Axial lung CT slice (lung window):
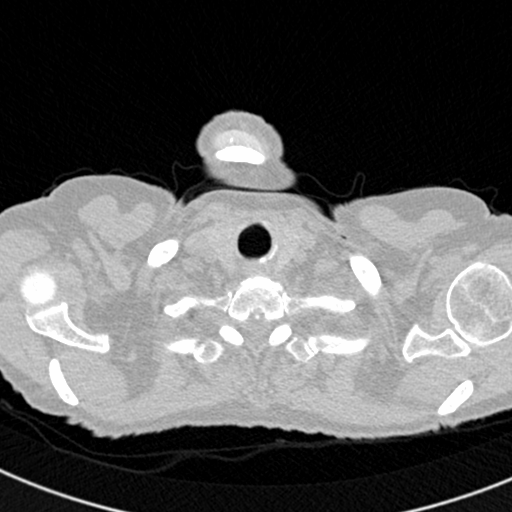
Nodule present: no